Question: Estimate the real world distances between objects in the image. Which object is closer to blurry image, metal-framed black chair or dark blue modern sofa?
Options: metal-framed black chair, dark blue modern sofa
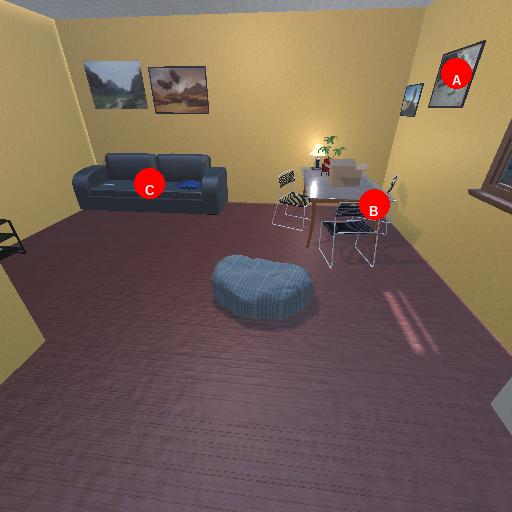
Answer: metal-framed black chair